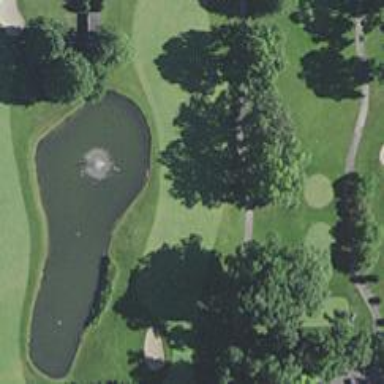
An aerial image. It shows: Golf hole.